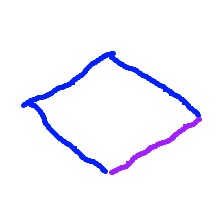
Shape: rhombus